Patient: sex M, age 46
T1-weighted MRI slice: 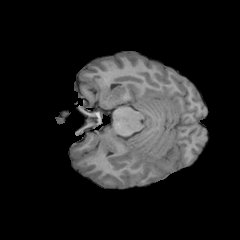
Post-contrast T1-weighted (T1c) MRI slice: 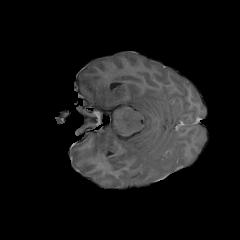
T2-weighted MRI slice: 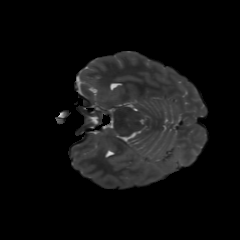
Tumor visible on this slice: yes
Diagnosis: Glioblastoma, IDH-wildtype
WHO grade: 4